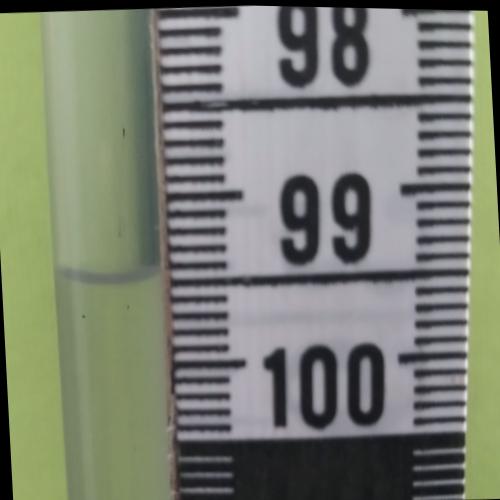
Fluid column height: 99.5 cm